Question: I am trying to query my 'Messages' table for three things. The first is any messages with that involve the current user logged in. Then, I want to get the user id of the person the current user has a coversation with. And finally, I want to check if any of the messages were seen. But right now my query only runs the first and last queries and not the second one. But I don't know why.

'''
FirebaseUser firebaseUser = FirebaseAuth.getInstance().getCurrentUser();
DatabaseReference dbRef = FirebaseDatabase.getInstance().getReference();
DatabaseReference userMessageKeyRef = dbRef.child("Messages").child(firebaseUser.getUid());
userMessageKeyRef.addValueEventListener(new ValueEventListener() {
@Override
public void onDataChange(@NonNull DataSnapshot snapshot) {
for (DataSnapshot snapshot1 : snapshot.getChildren()) {
String messageToID = snapshot1.getKey();
DatabaseReference messageRef = dbRef.child("Messages").child(firebaseUser.getUid()).child(messageToID);
Query query = messageRef.orderByChild("to").equalTo(firebaseUser.getUid());
query.addValueEventListener(new ValueEventListener() {
@Override
public void onDataChange(@NonNull DataSnapshot dataSnapshot) {
long count = dataSnapshot.getChildrenCount();
if (dataSnapshot.exists()) {
DatabaseReference messageKeyRef = dbRef.child("Messages").child(firebaseUser.getUid()).child(messageToID);
Query query2 = messageKeyRef.orderByChild("isSeen").equalTo(false);
query2.addValueEventListener(new ValueEventListener() {
@Override
public void onDataChange(@NonNull DataSnapshot dataShot) {
if (dataShot.exists() && count > 0) {
//Log.d("TAG2", "count if: " + count2);
messages_text.setText("" + Math.toIntExact(count));
messages_text.setVisibility(View.VISIBLE);
} else {
messages_text.setVisibility(View.GONE);
}
}
@Override
public void onCancelled(@NonNull DatabaseError error) {
}
});
} else {
messages_text.setVisibility(View.GONE);
}
}
@Override
public void onCancelled(@NonNull DatabaseError error) {
}
});
//Log.d("TAG1", "User to: " + messageToID);
}
}
@Override
public void onCancelled(@NonNull DatabaseError error) {
}
});
'''
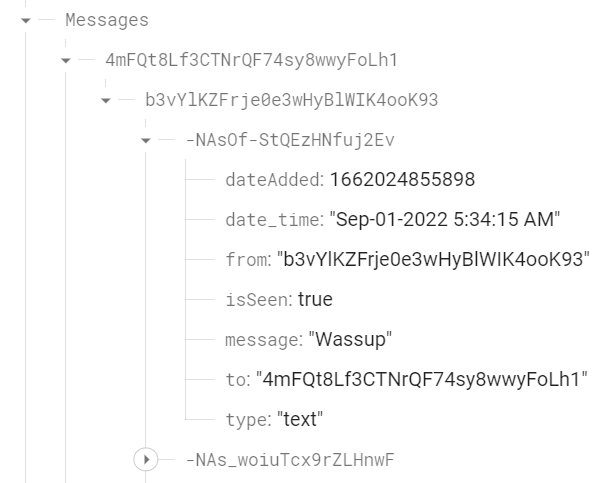
Answer: Your first 'addValueEventListener' already loads all data for the current user, so there is no need to go back to the database to load that data again. Instead you should check the properties of each message in your application code with something like:
'''
DatabaseReference userMessageKeyRef = dbRef.child("Messages").child(firebaseUser.getUid());
userMessageKeyRef.addValueEventListener(new ValueEventListener() {
for (DataSnapshot parentSnapshot : snapshot.getChildren()) {
for (DataSnapshot messageSnapshot : addValueEventListener.getChildren()) {
String messageToID = messageSnapshot.getKey();
String toValue = messageSnapshot.child("to").getValue(String.class);
Boolean isSeenValue = messageSnapshot.child("isSeen").getValue(Boolean.class);
if (toValue.equals(firebaseUser.getUid()) && isSeenValue == true) {
...
}
}
}
});
'''